Question: I try to border my bands in this <URL>:
But I have a text field of my row detail with property 'isStretchWithOverflow="true"'
In this way when I try to print my report, on the rows with overflowed text field, I've a discontinue on my border (white space instead draw line of frame).

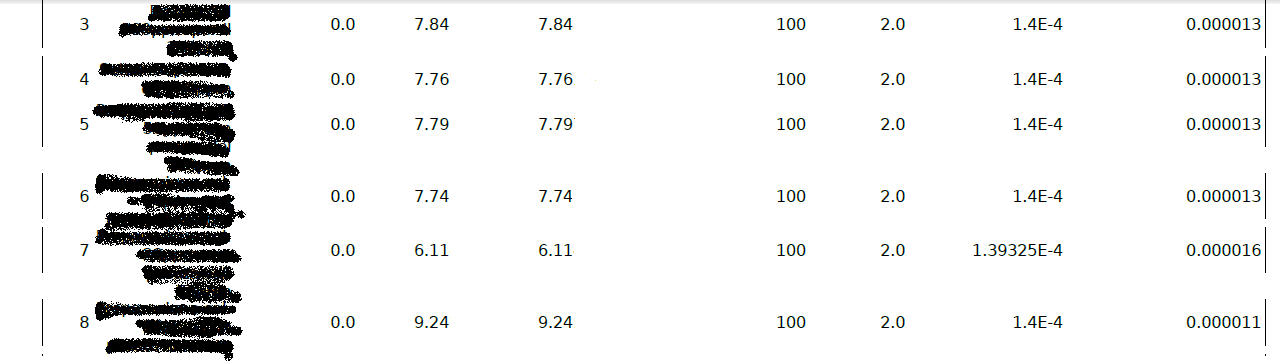
Answer: Very simple.
I've added this property 'stretchType="RelativeToTallestObject"' on my frame object.
So the line has not discontinuity.